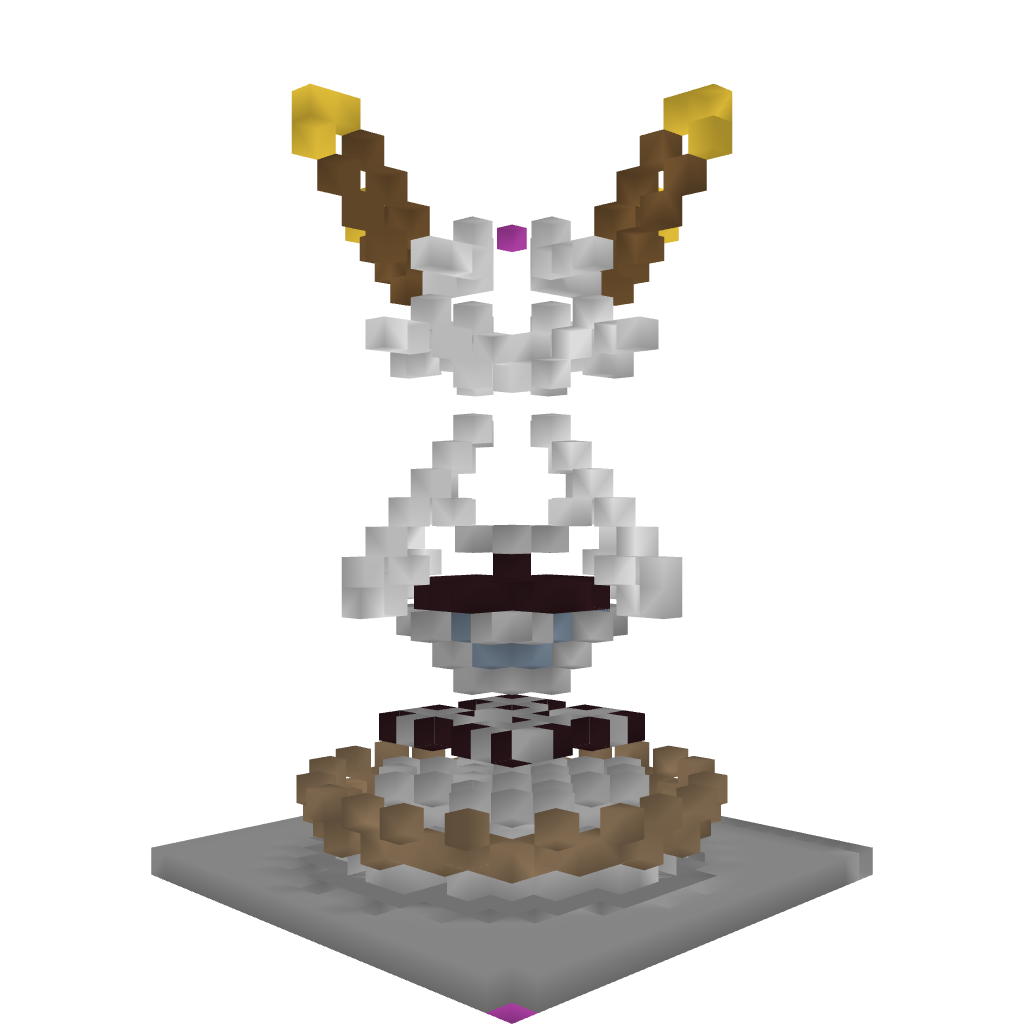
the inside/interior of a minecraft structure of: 4 Sword Fountain